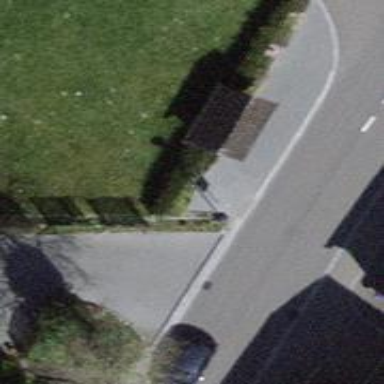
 serving as platform for public transportation."